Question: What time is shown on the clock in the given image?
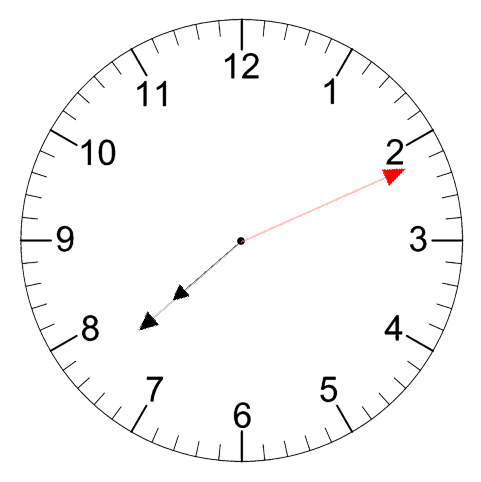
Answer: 07:38:11